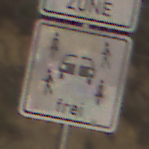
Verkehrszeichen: CarsharingfahrzeugeFrei
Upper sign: BeginnEingeschraenktesHalteverbotZone
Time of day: Dawn
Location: Outdoor (RoadRail)
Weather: Clear
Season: NotSpecified
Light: Natural